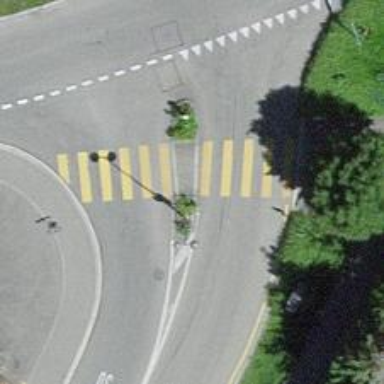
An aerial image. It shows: Zebra crossing with crossing island.